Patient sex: F
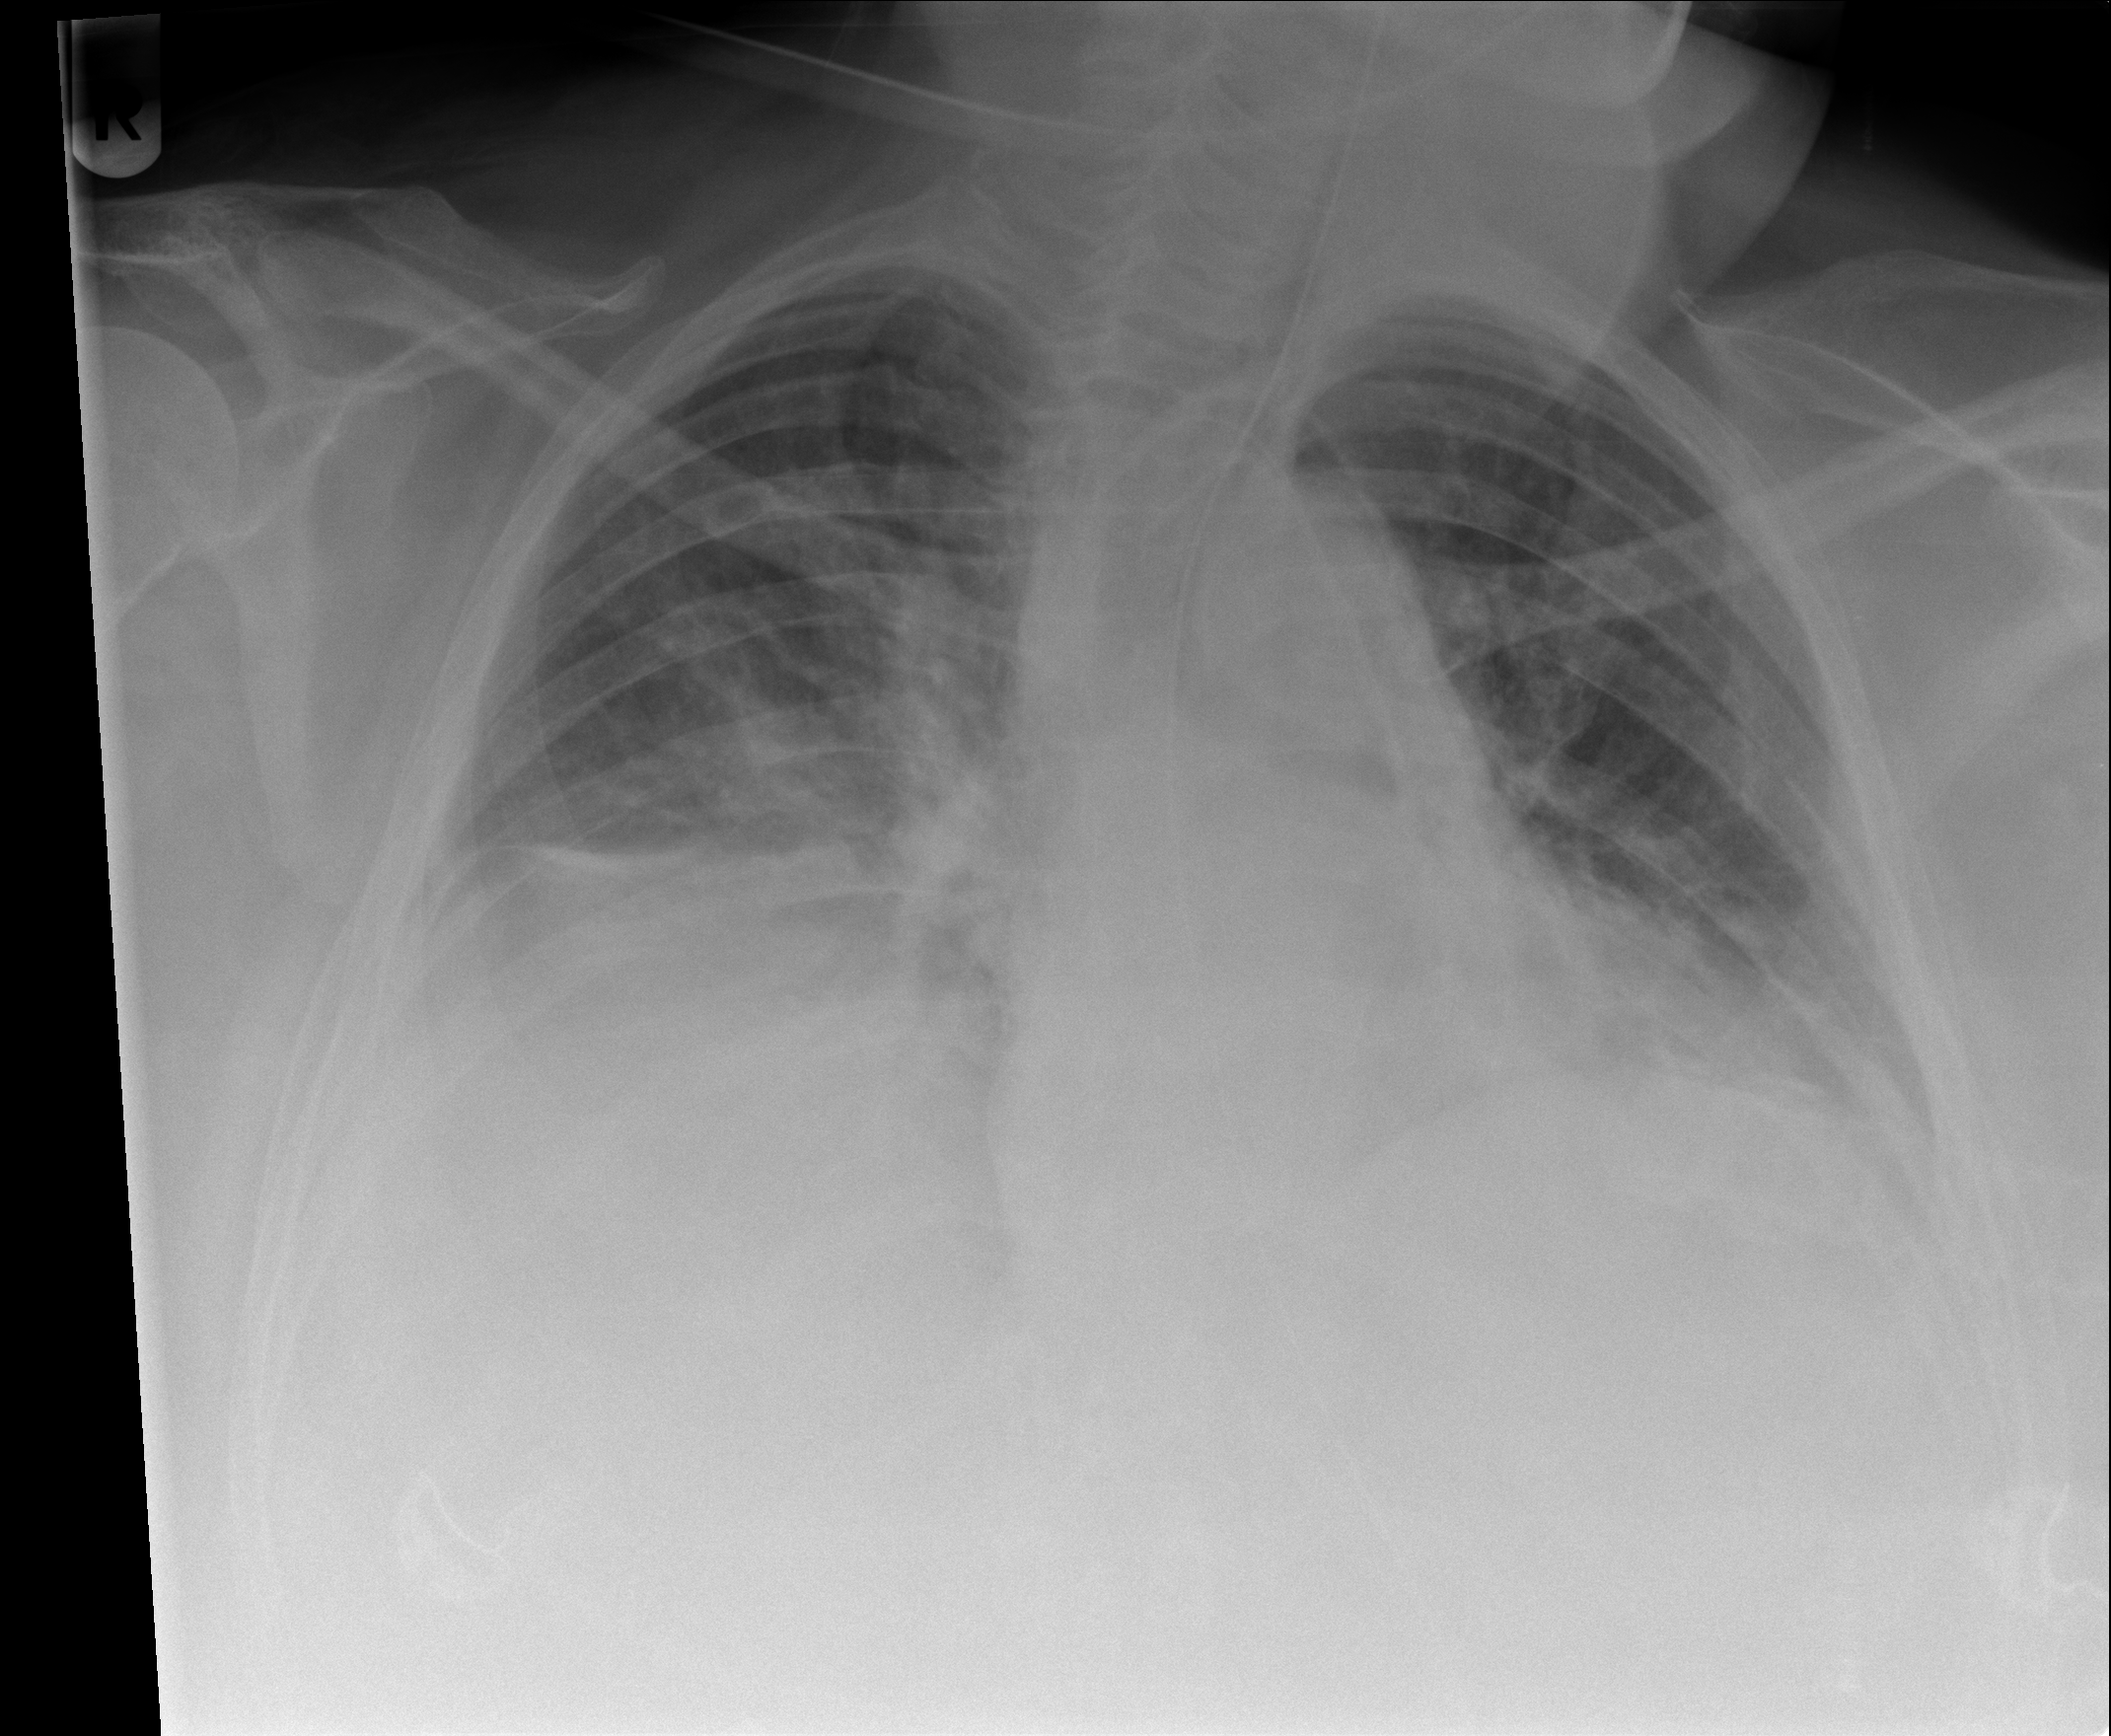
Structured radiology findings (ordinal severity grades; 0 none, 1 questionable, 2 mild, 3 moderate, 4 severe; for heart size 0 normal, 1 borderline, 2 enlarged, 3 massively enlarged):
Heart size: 2
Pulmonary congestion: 2
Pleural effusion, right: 3
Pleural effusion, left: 2
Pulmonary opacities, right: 1
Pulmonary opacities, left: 1
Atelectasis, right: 2
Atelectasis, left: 2